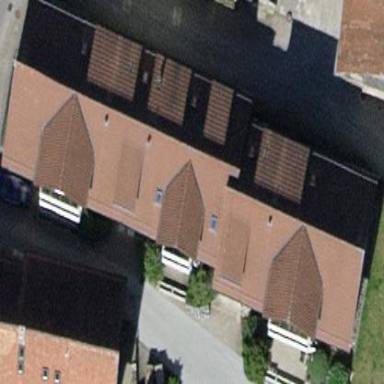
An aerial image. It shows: Gabled roof apartments building.